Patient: sex M, age 37
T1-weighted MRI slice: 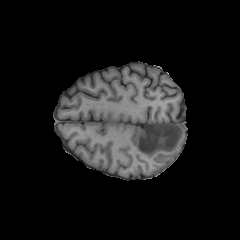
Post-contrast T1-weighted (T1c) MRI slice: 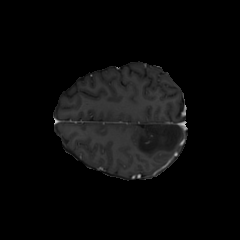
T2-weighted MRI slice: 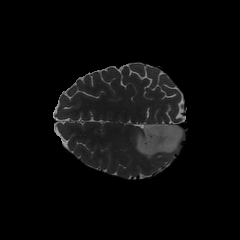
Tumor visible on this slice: yes
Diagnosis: Astrocytoma, IDH-mutant
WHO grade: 2